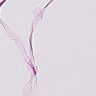
Metastatic tissue present: no